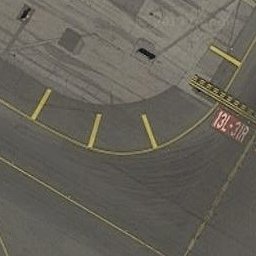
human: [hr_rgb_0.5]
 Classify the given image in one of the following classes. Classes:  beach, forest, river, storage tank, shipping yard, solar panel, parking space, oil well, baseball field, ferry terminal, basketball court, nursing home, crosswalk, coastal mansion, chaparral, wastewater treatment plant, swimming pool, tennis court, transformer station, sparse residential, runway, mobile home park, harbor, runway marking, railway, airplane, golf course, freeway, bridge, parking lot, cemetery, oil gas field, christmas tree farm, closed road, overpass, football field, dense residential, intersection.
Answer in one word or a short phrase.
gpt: runway marking